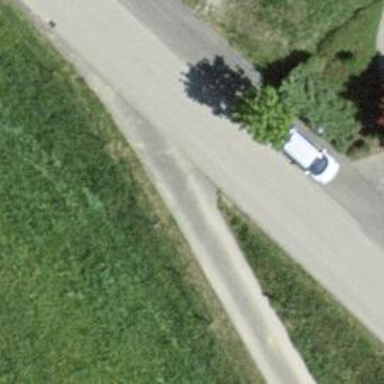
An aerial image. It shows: Residential road.